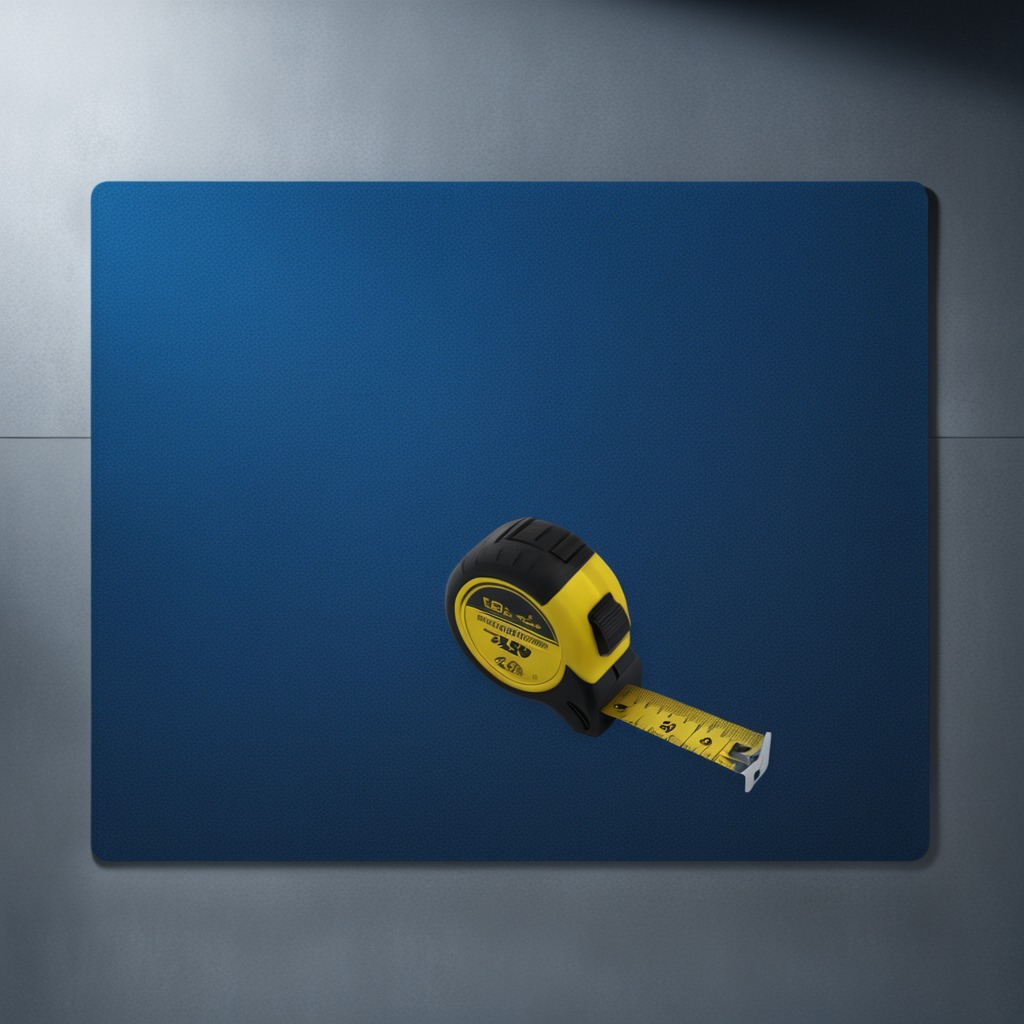
A measuring tape is lying on the clean granite tabletop covered with a blue rubber mat inside a workshop under bright overhead lighting crisp shadows high clarity worn but beneath the mat